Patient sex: M
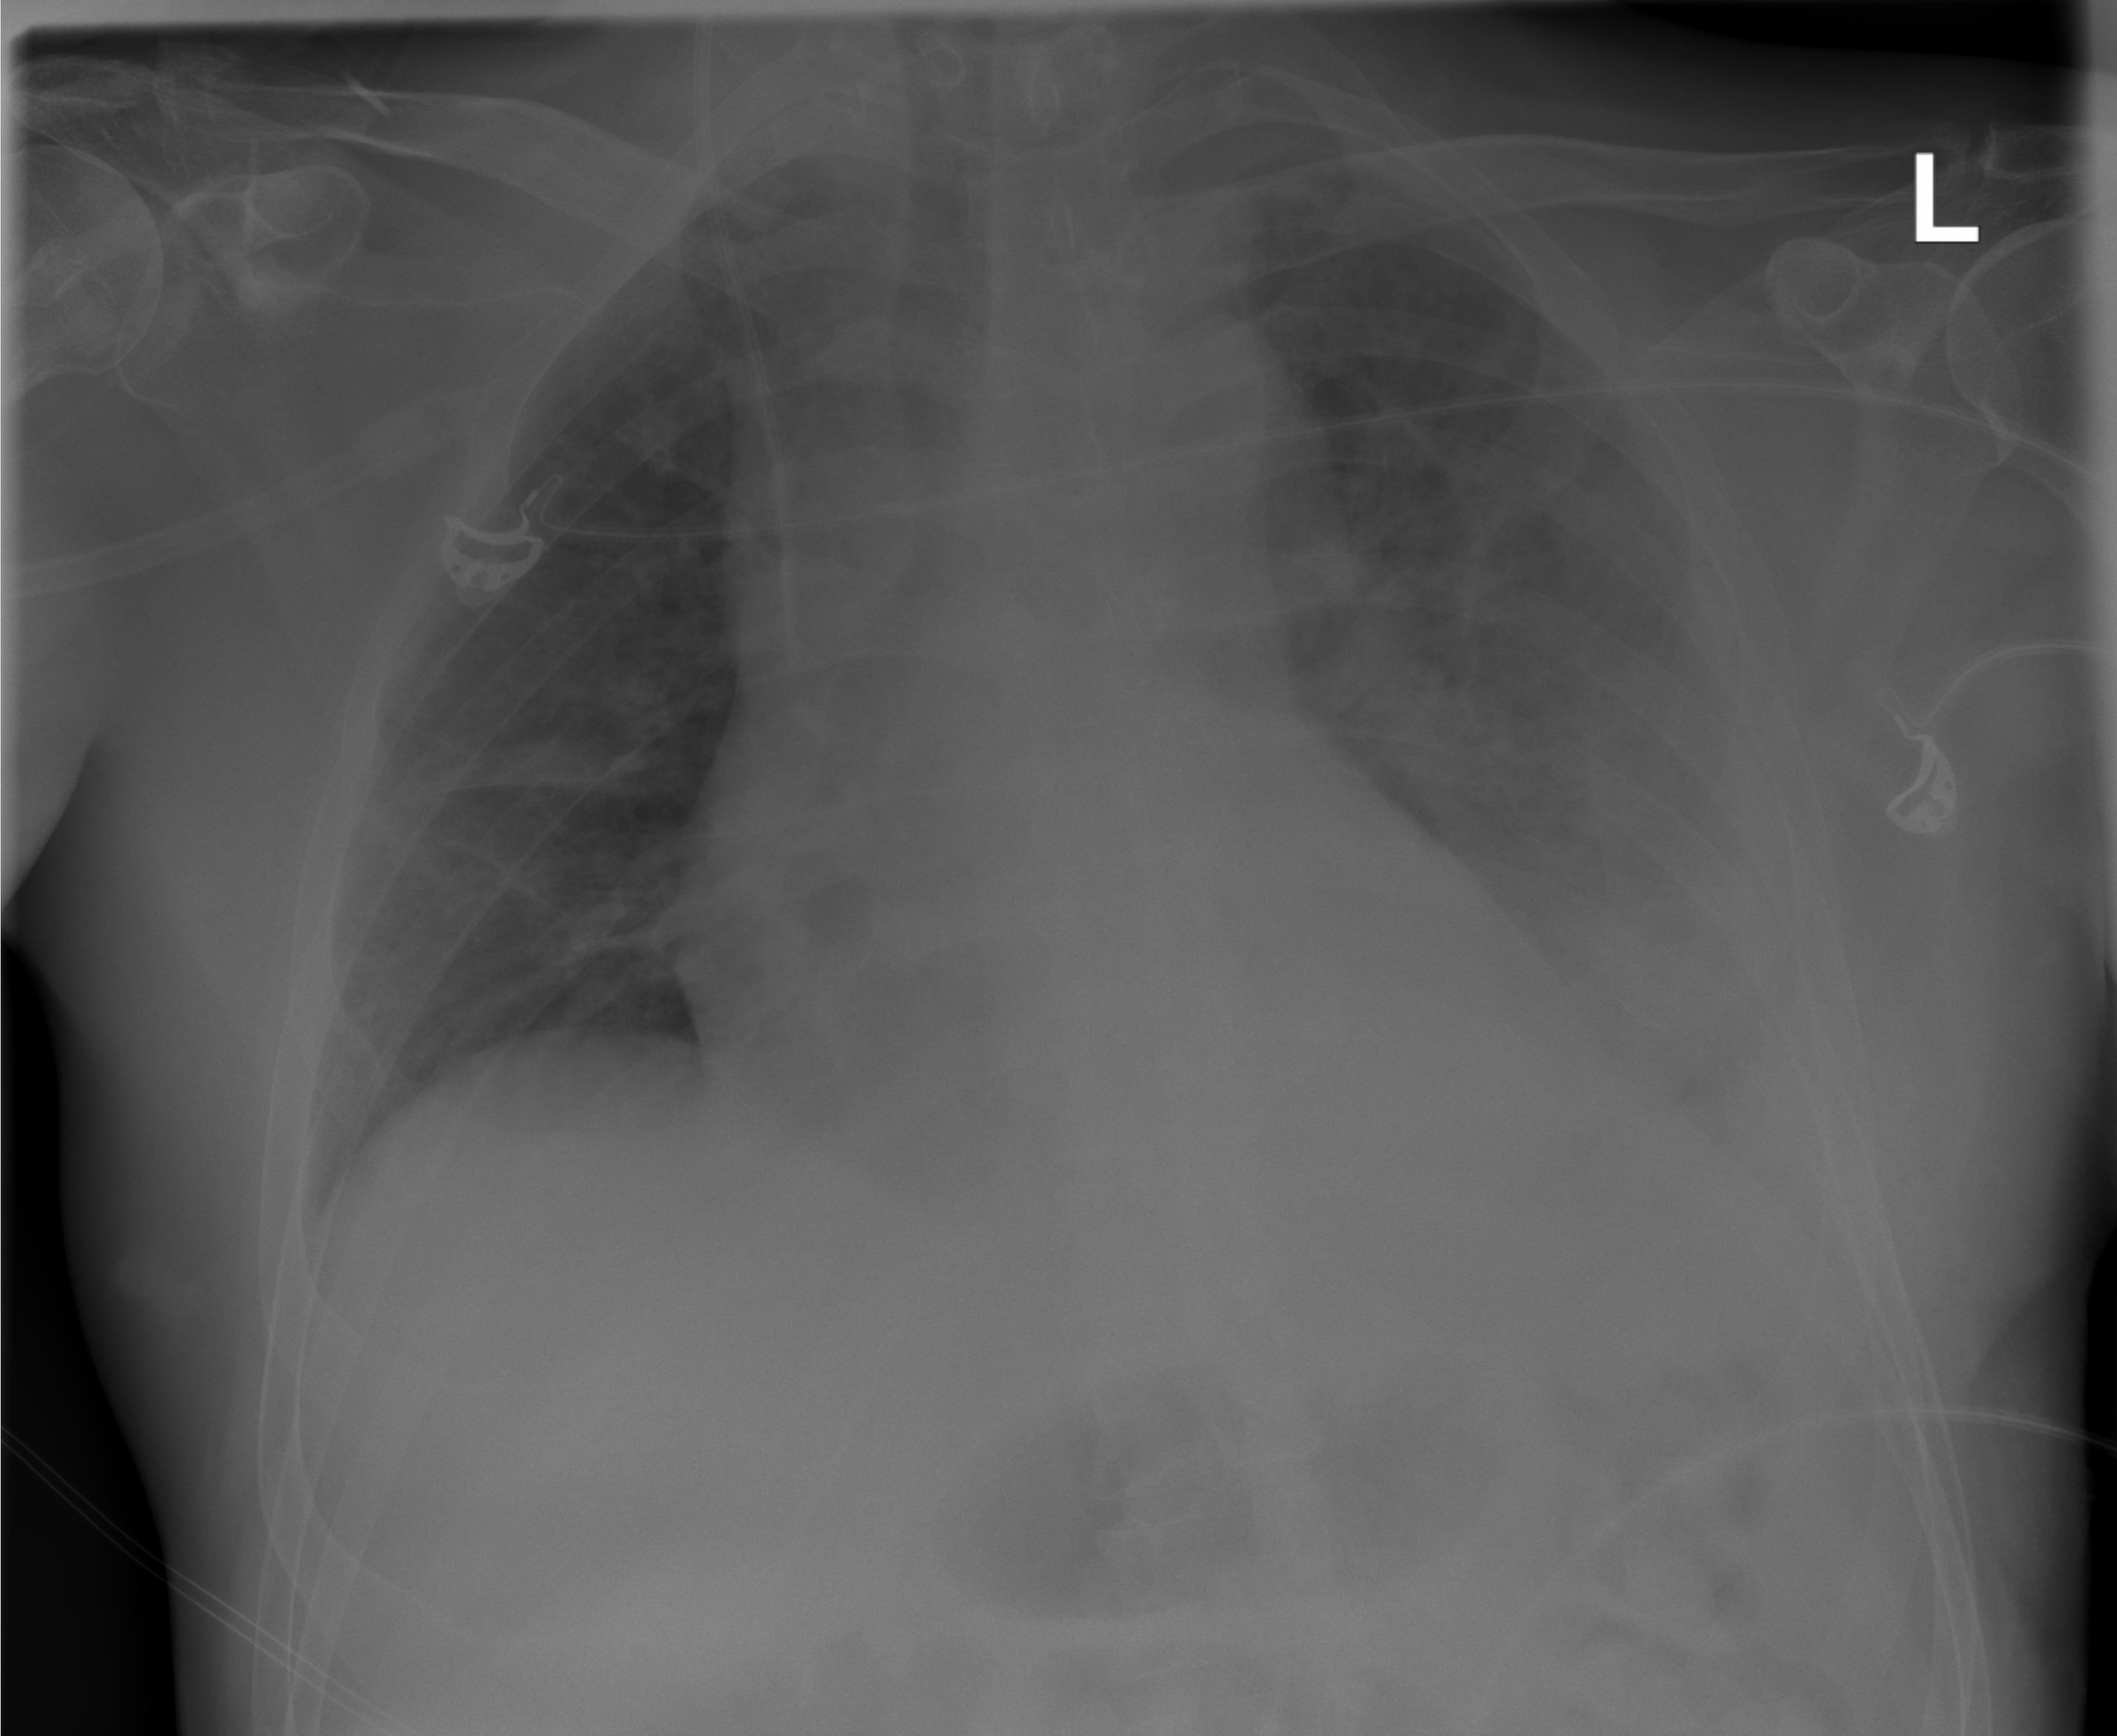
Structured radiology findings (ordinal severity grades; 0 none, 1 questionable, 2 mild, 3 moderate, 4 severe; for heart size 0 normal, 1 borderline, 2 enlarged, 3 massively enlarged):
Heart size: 2
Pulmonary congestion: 0
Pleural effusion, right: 0
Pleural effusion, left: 3
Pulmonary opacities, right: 0
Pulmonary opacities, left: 0
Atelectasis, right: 2
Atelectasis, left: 3